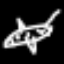
Label: airplane